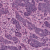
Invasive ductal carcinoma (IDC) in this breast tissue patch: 1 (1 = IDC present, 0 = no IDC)